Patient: sex M, age 62
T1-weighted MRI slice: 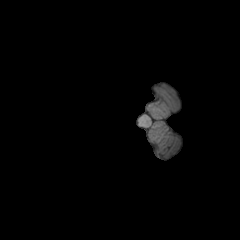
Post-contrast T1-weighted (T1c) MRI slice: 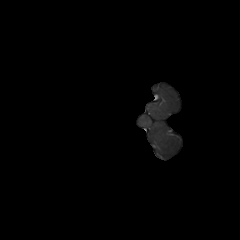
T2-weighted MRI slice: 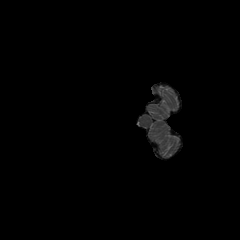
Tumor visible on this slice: no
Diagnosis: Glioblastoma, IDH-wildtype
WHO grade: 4